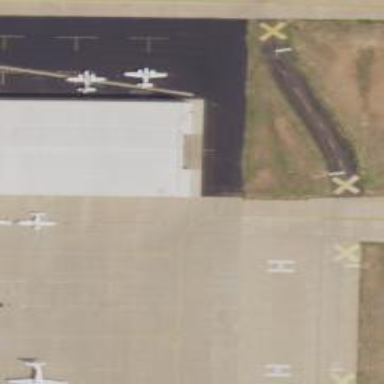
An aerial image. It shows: View of taxiway at the airport.